Group 1:
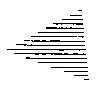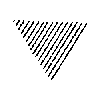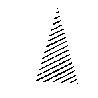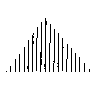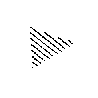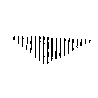
Group 2:
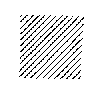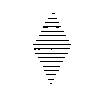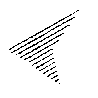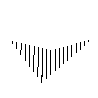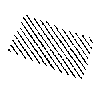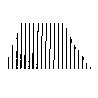
Rule separating the two groups: Triangles vs. quadrangles.
Concepts: collinear, imagined_entity, imagined_shape, line_or_curve_endpoint, number
Author: Mikhail M. Bongard
Reference: M. M. Bongard, Pattern Recognition, Spartan Books, 1970, p. 245.